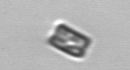
Label: Bacillariophyceae_morphotype1